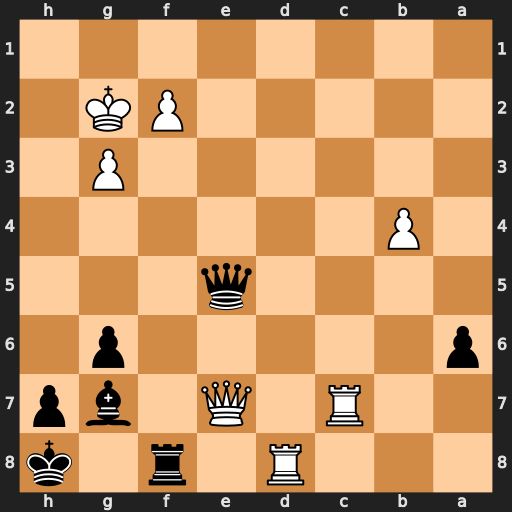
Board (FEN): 3R1r1k/2R1Q1bp/p5p1/4q3/1P6/6P1/5PK1/8
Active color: b
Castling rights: -
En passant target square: -
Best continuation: Qxe7 Rxe7 Rxd8